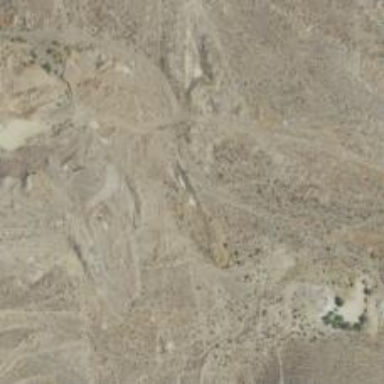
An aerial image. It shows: Quarry area.